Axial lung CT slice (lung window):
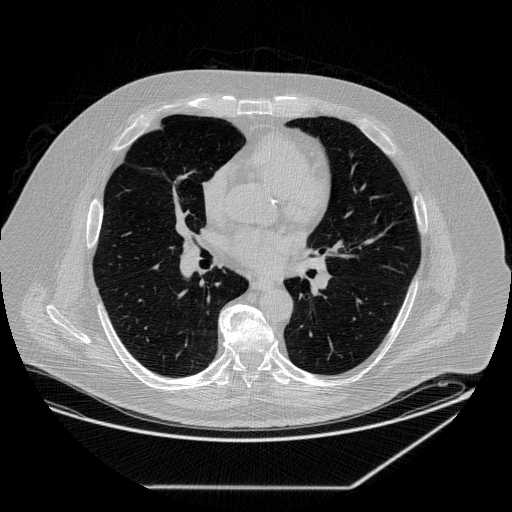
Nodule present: no